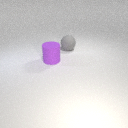
large purple rubber cylinder to the left of large gray rubber sphere